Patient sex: M
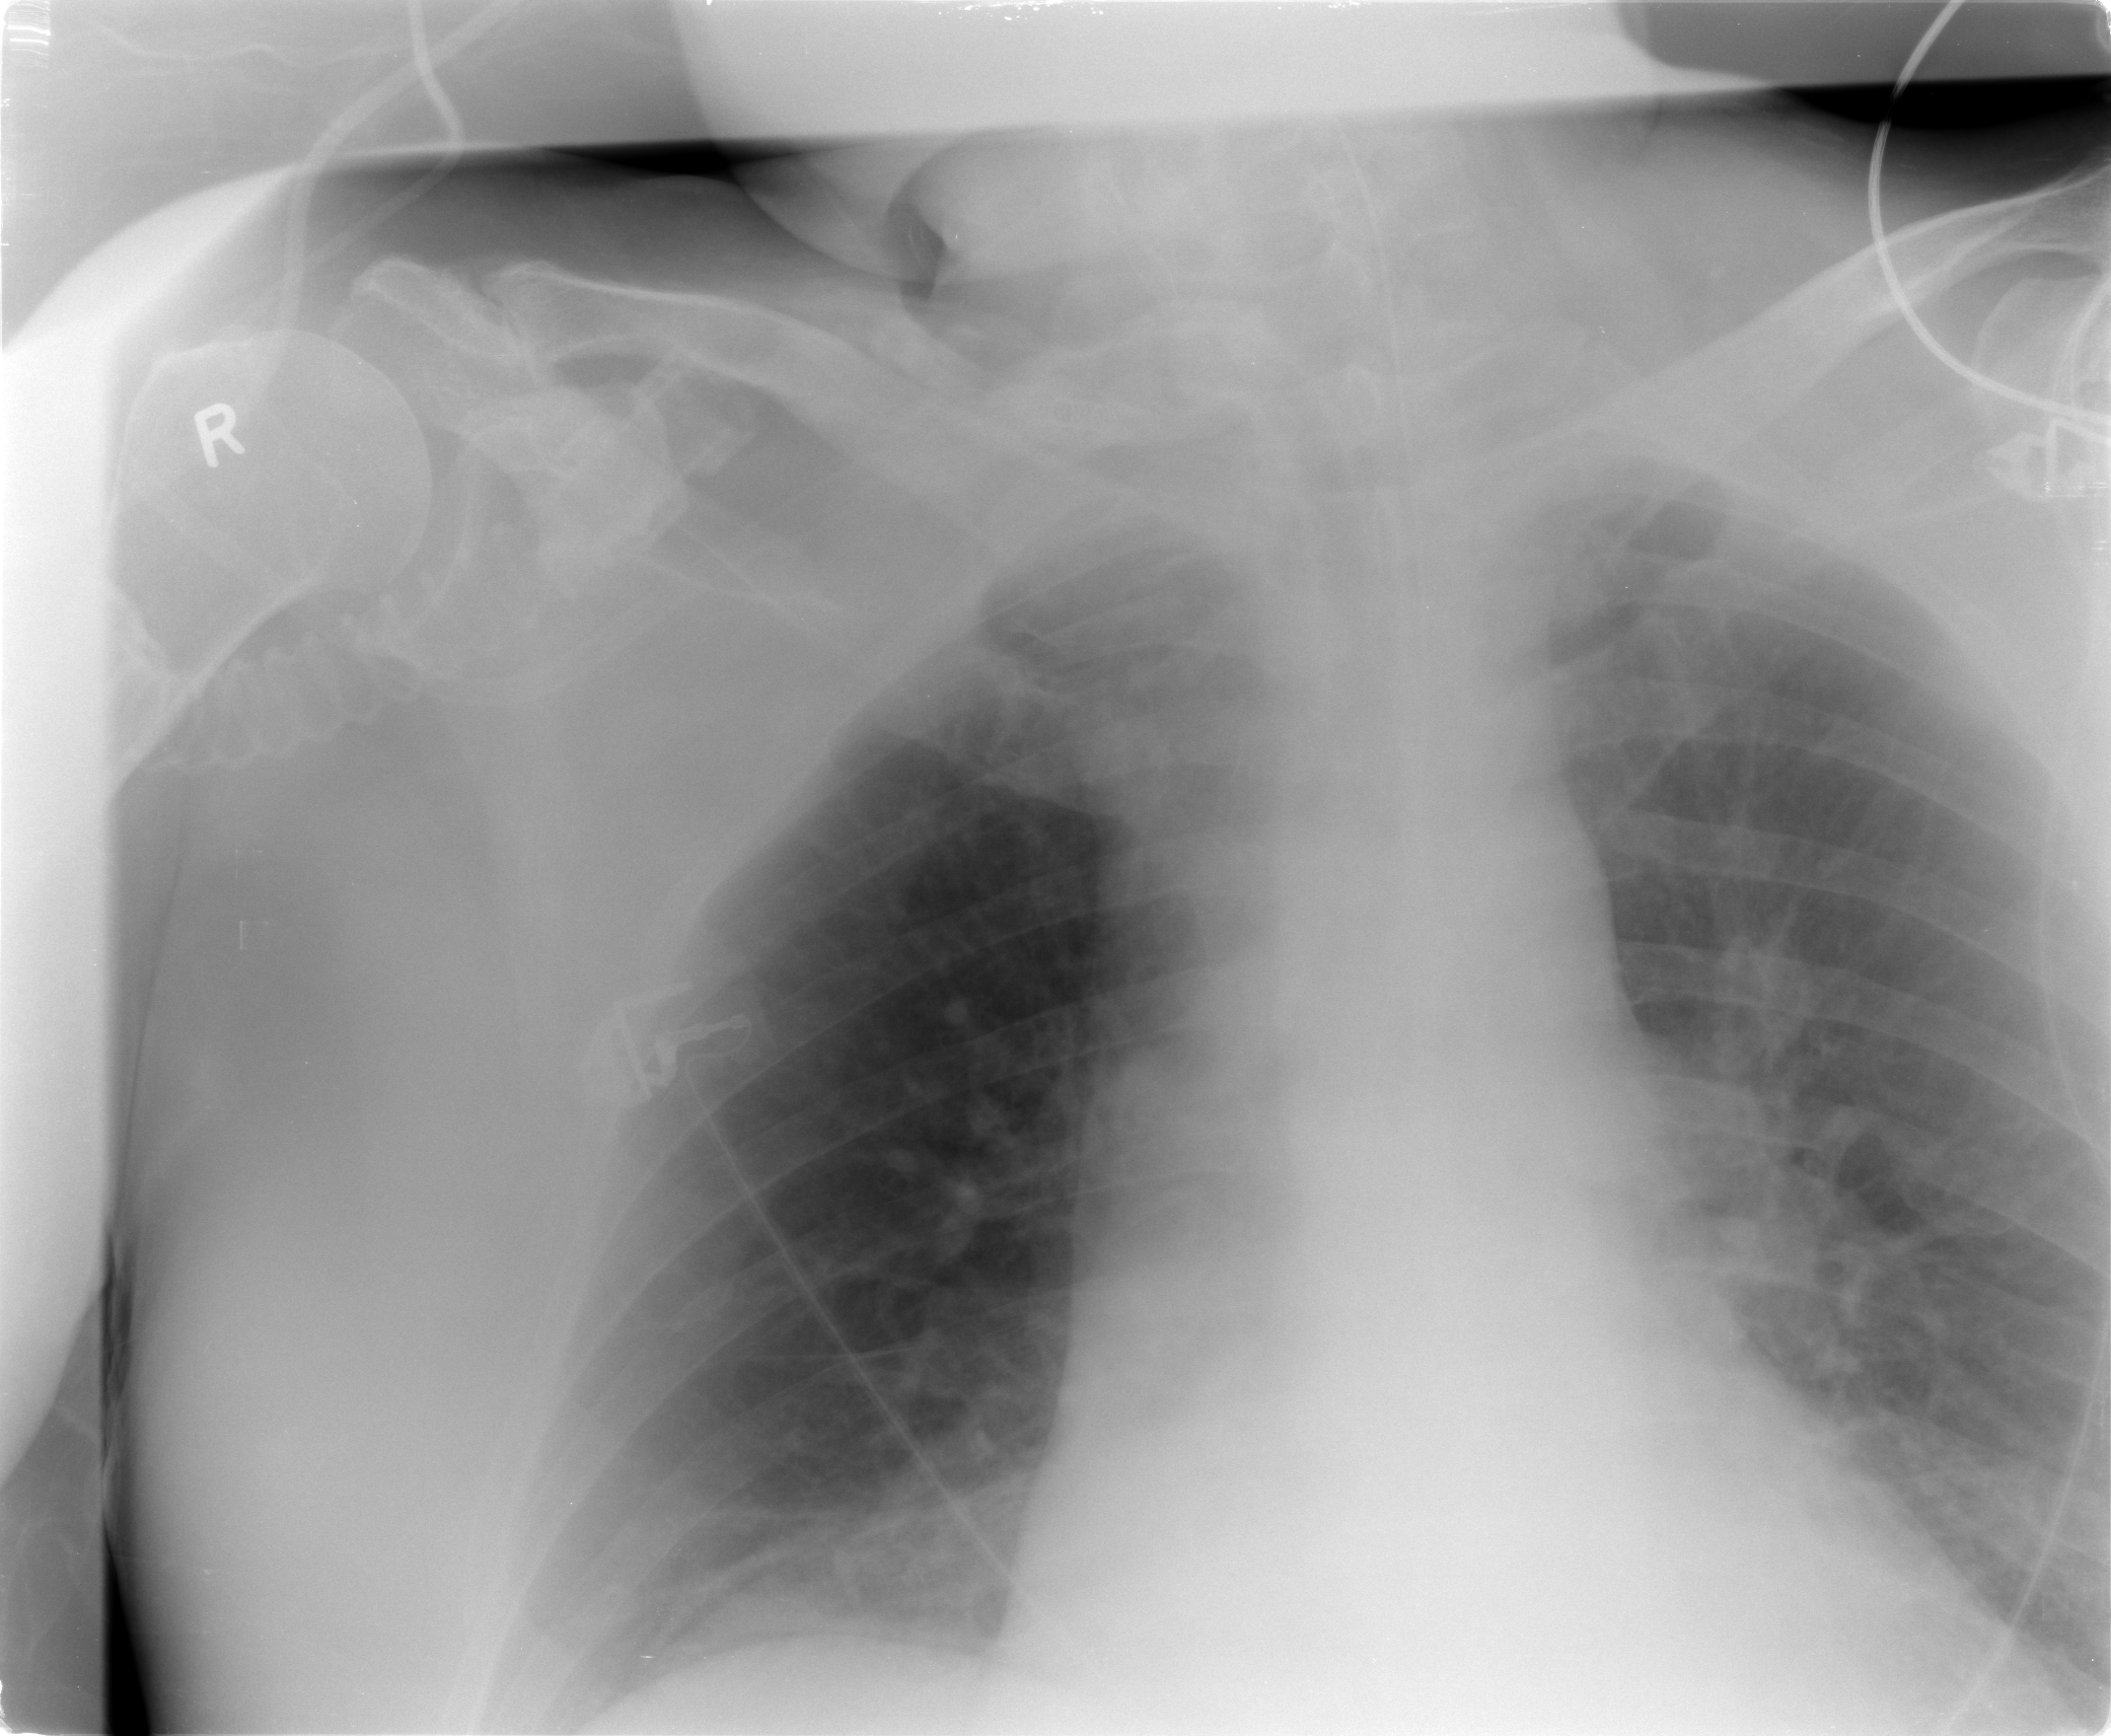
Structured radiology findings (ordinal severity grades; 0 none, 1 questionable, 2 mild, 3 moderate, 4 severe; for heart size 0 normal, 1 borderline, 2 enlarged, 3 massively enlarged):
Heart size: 2
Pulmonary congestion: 2
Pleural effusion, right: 1
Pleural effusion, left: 1
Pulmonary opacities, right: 0
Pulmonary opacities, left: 0
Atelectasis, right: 2
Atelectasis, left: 2